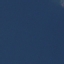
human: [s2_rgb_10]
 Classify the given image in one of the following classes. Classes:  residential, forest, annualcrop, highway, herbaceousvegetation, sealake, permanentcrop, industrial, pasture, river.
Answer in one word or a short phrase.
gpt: SeaLake